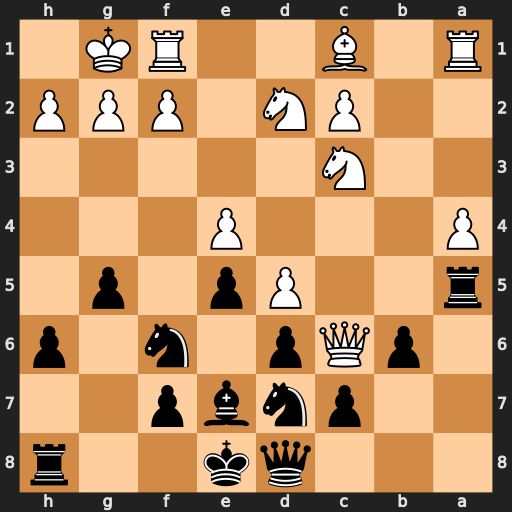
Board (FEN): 3qk2r/2pnbp2/1pQp1n1p/r2Pp1p1/P3P3/2N5/2PN1PPP/R1B2RK1
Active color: b
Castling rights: k
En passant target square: -
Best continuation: Rc5 Qb7 Rxc3